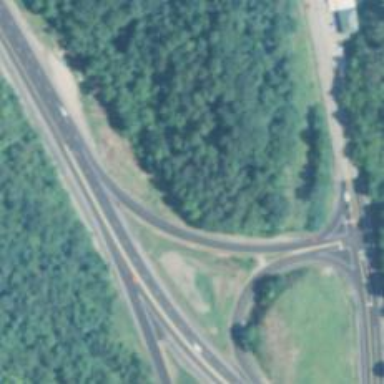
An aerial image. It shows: Trunk link highway.